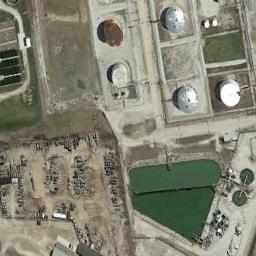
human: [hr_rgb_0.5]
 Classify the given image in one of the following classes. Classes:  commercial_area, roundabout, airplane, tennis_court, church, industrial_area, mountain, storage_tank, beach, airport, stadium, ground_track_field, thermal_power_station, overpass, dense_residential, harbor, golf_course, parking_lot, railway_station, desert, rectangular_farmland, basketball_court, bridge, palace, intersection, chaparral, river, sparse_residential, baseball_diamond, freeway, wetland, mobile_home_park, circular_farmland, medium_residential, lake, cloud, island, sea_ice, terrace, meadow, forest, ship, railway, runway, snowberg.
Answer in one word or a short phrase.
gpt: storage_tank